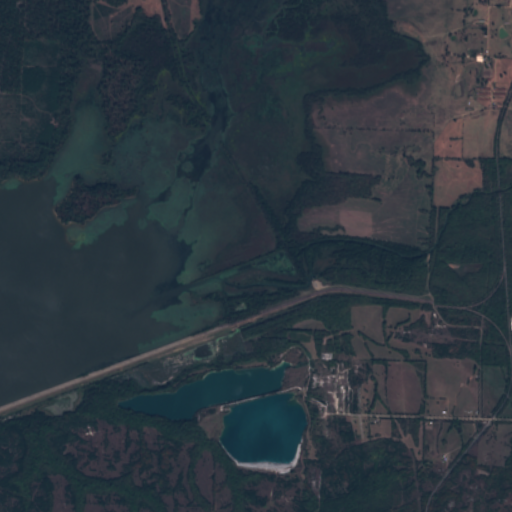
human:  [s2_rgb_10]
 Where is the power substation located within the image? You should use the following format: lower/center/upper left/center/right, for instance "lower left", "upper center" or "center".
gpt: The power substation is located in the lower center of the image.
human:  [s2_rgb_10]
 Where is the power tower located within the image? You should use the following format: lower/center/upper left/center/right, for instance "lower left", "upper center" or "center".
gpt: The power tower is located in the center of the image.
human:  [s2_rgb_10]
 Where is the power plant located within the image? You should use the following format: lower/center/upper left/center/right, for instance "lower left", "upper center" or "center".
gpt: There is no power plant in the image.